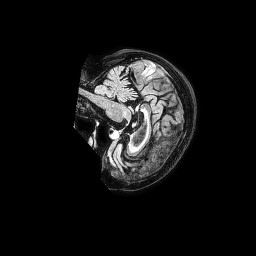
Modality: FLAIR
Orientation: sagittal
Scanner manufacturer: philips
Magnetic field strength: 1.5 T
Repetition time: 4.8 s
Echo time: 0.3 s